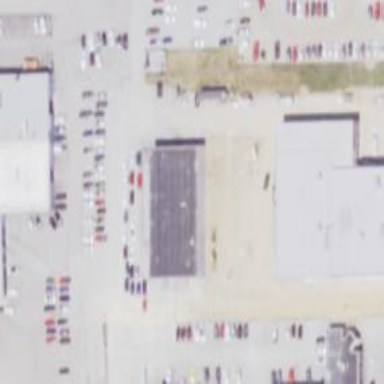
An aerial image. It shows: Building that houses car shop.